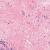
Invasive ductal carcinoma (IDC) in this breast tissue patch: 0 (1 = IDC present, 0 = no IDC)